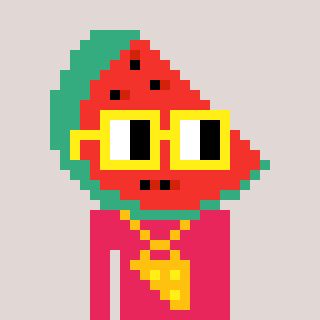
a pixel art character with square yellow glasses, a watermelon-shaped head and a redpinkish-colored body on a warm background